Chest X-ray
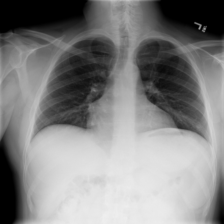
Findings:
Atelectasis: negative
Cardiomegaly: negative
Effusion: negative
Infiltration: negative
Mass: negative
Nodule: positive
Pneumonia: negative
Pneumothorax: negative
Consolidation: negative
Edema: negative
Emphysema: negative
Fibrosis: negative
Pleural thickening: negative
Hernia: negative